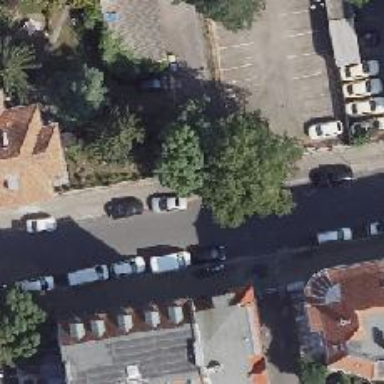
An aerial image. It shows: There is parking obstacle present.